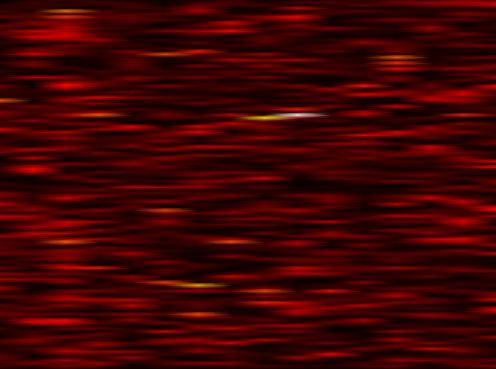
Label: UFMC